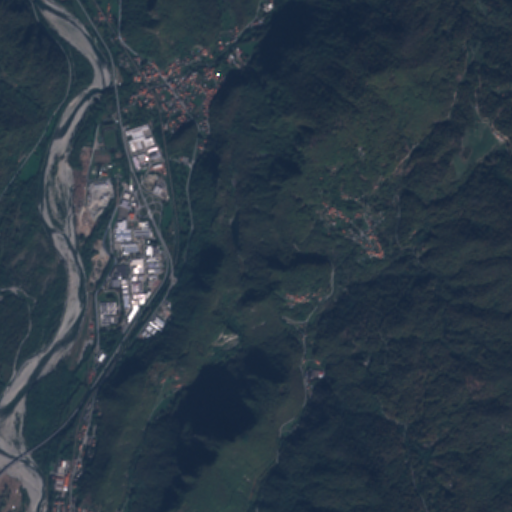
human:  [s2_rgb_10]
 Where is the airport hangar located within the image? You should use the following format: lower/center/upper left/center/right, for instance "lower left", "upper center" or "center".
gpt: The airport hangar is located in the center left of the image.
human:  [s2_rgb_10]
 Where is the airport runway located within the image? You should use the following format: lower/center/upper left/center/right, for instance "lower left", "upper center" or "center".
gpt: The airport runway is located in the lower left of the image.
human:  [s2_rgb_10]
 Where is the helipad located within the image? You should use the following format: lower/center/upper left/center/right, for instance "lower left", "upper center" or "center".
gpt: The helipad is located in the center left of the image.
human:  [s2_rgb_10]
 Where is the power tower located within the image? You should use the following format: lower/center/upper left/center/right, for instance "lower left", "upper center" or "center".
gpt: The power tower is located in the upper left of the image.
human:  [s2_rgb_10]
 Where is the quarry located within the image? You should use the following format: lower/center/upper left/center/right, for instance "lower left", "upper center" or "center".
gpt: The quarry is located in the center left of the image.
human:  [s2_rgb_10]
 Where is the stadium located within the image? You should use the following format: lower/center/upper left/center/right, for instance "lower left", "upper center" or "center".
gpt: The stadium is located in the upper left of the image.
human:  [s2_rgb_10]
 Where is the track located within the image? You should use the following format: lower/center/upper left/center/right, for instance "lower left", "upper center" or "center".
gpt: The track is located in the upper left of the image.
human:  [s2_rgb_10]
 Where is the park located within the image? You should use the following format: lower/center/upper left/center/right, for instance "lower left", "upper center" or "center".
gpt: There is no park in the image.